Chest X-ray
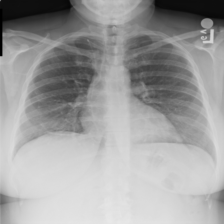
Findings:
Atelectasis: positive
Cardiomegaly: negative
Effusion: negative
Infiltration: negative
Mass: negative
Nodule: negative
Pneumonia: negative
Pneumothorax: negative
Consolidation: negative
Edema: negative
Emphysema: negative
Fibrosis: negative
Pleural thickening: negative
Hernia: negative